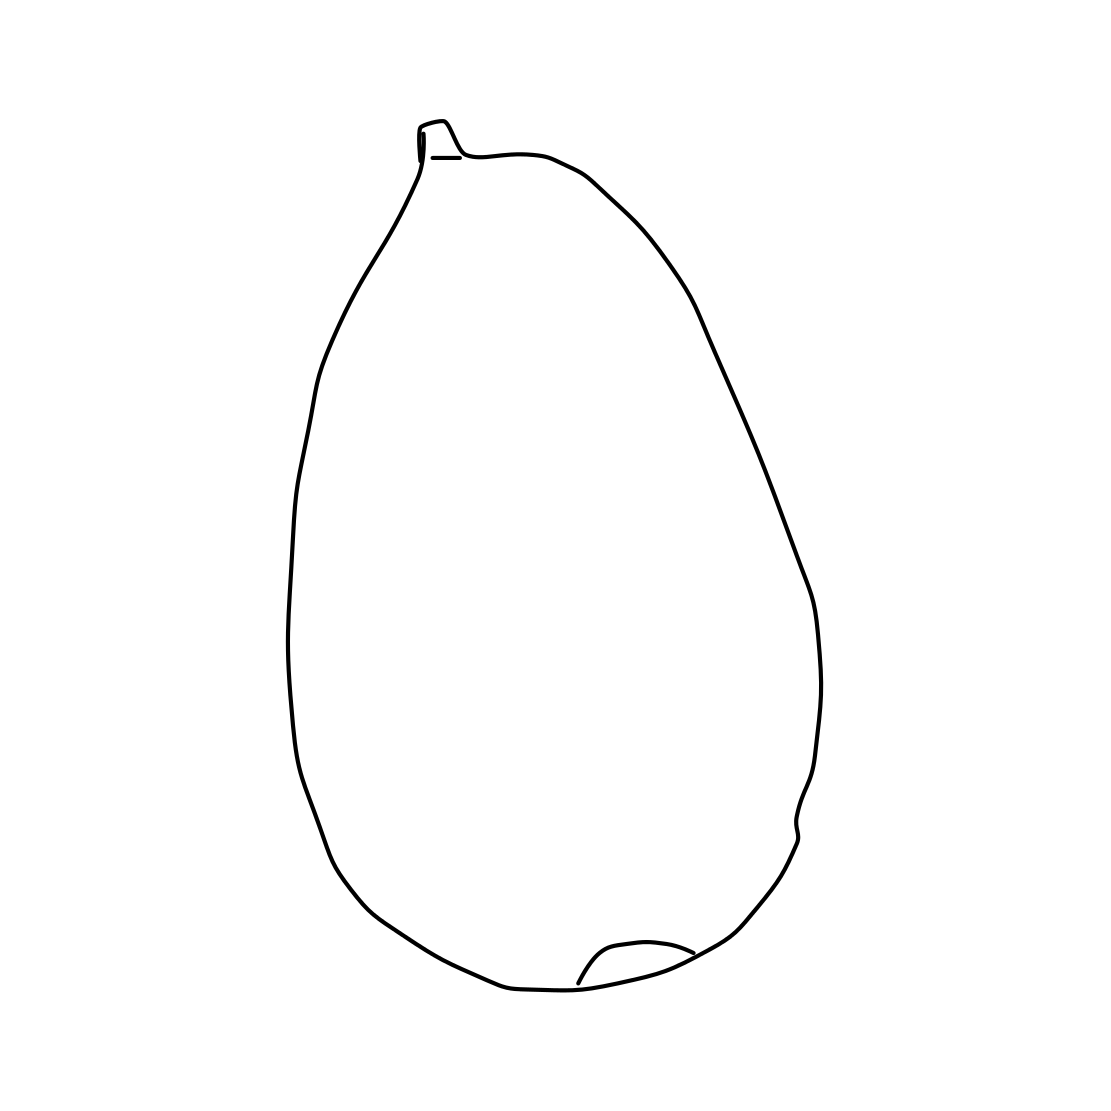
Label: pear